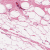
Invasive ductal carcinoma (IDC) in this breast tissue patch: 0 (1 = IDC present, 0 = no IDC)